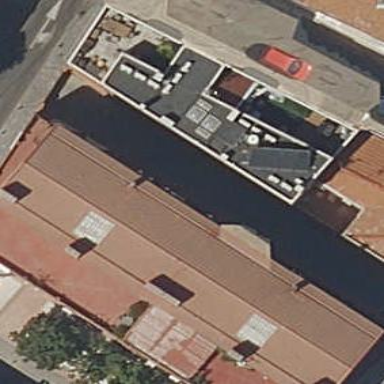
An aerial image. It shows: Building.